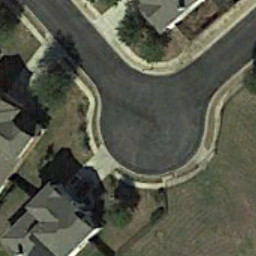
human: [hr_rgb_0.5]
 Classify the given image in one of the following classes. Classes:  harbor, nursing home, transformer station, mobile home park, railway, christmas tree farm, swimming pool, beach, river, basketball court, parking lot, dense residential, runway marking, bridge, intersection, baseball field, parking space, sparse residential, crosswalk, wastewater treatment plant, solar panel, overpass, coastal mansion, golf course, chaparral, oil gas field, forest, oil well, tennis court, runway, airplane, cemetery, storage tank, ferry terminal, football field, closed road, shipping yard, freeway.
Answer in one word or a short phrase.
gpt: closed road